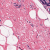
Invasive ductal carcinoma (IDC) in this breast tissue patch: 0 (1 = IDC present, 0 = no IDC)